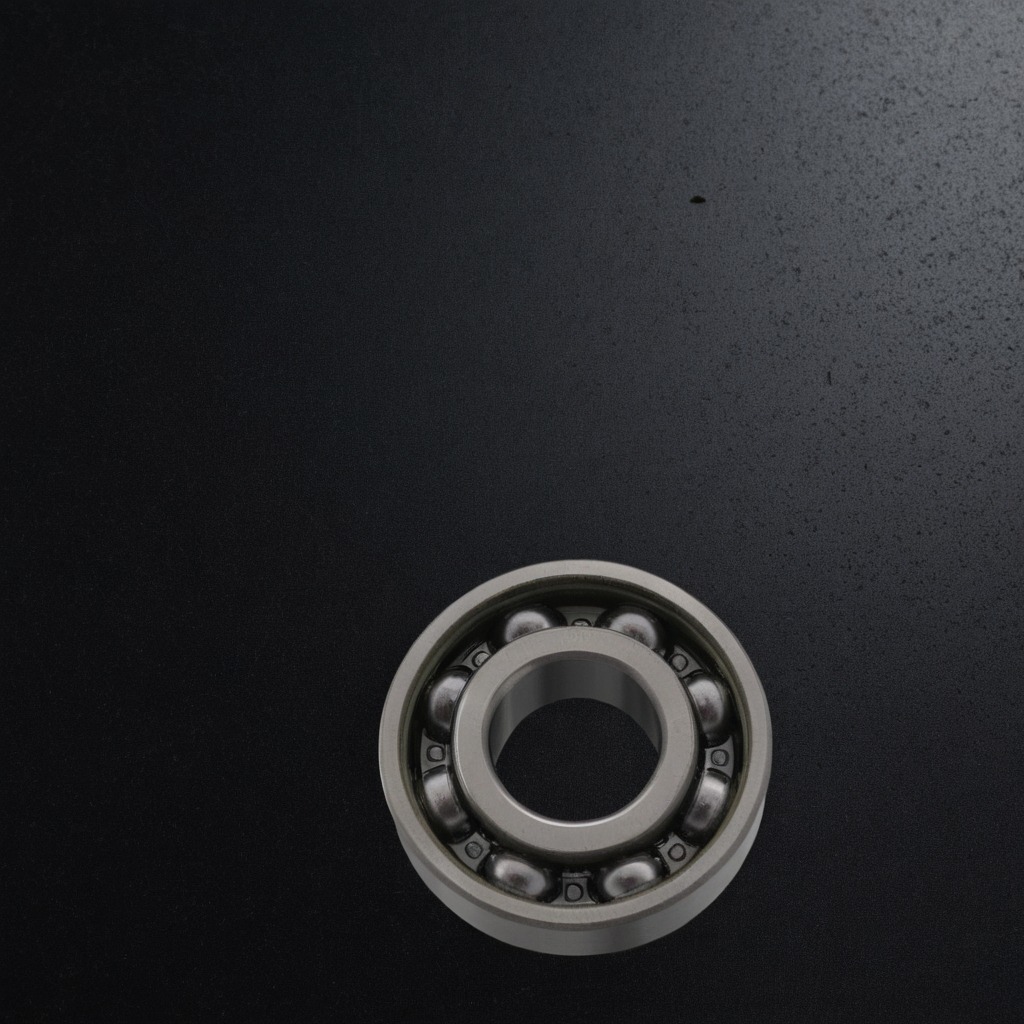
A metal ball bearing lies on the granite tabletop.